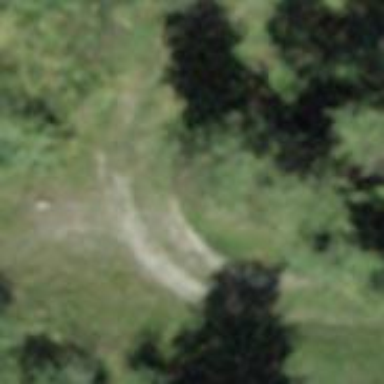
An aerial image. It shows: Path.